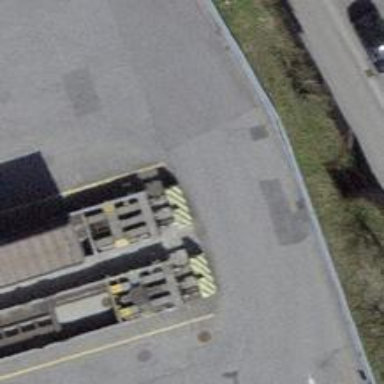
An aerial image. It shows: Railway buffer stop.